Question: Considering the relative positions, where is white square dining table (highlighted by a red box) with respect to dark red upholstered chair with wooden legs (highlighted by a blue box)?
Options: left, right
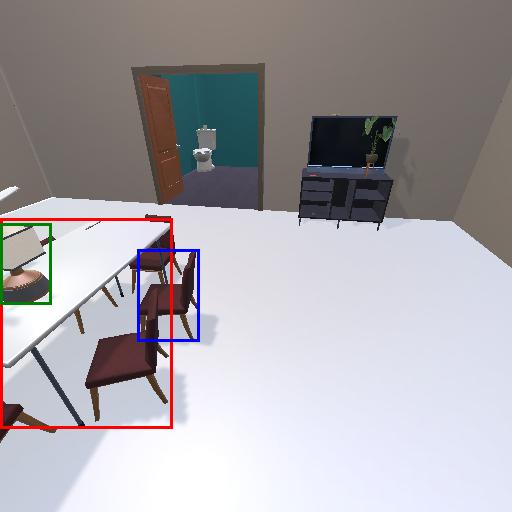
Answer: left